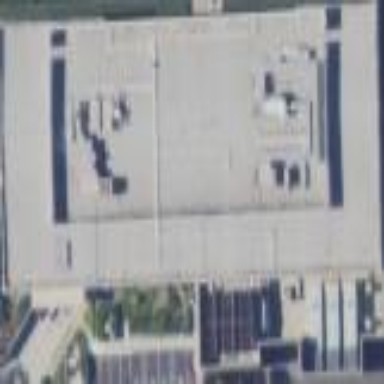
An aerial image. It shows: Commercial building.